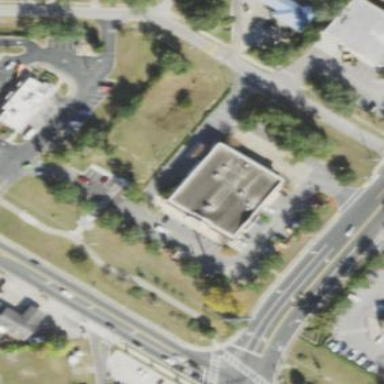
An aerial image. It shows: Building.